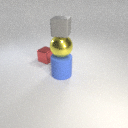
small gray rubber cube above large yellow metal sphere